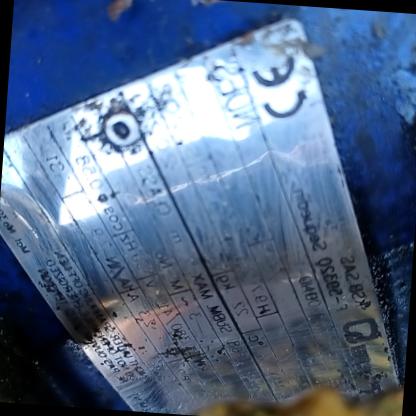
Klasa: tabliczka-znamionowa